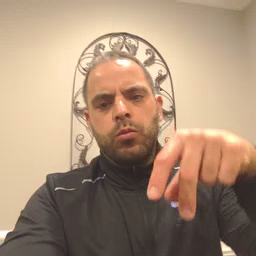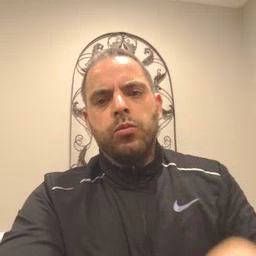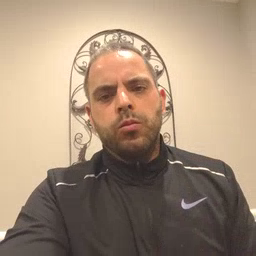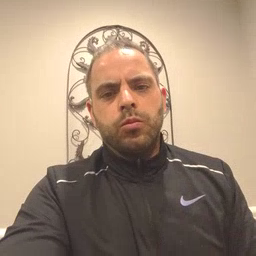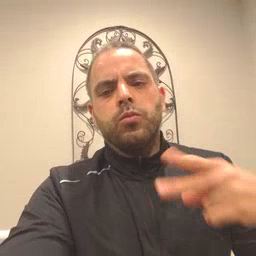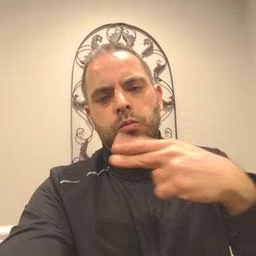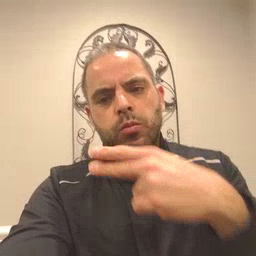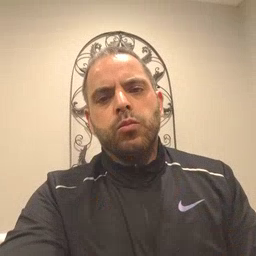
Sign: scissors